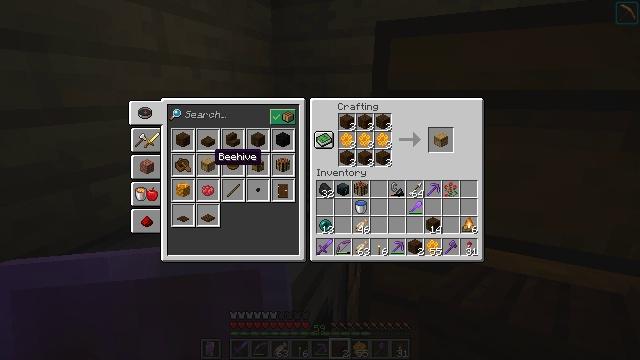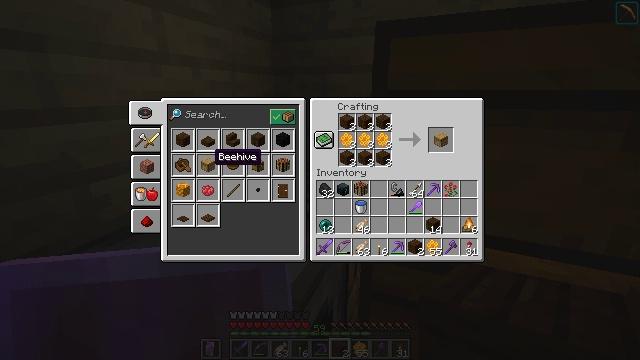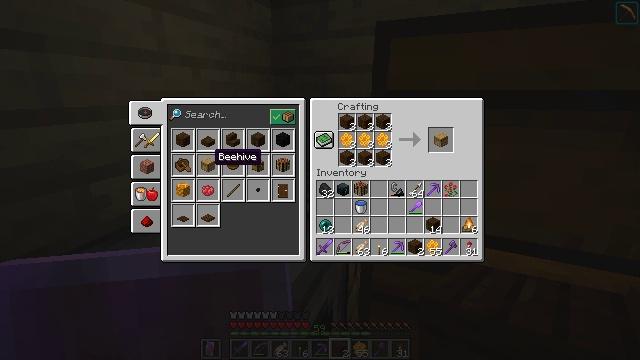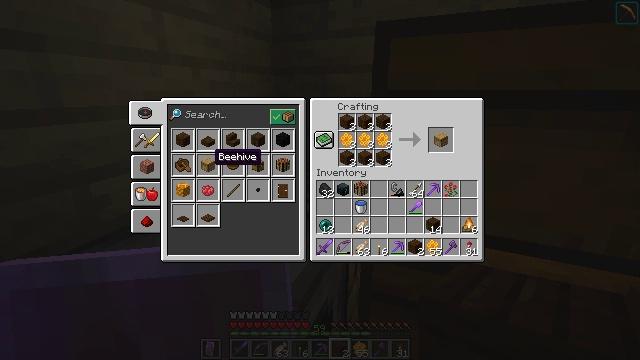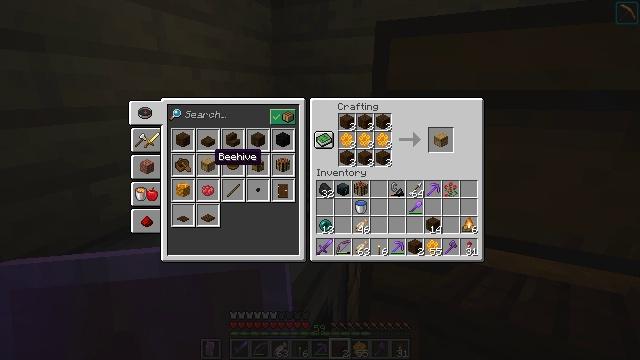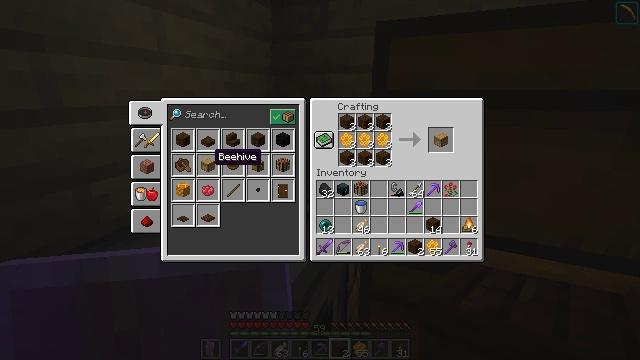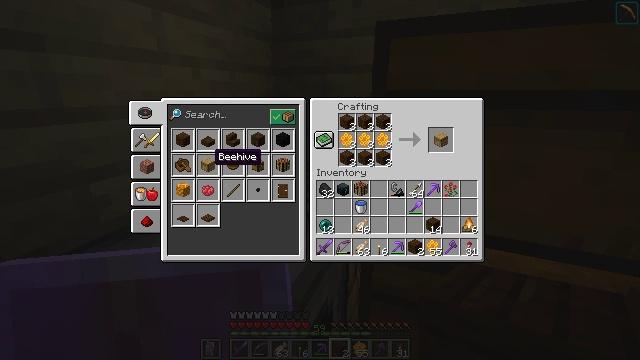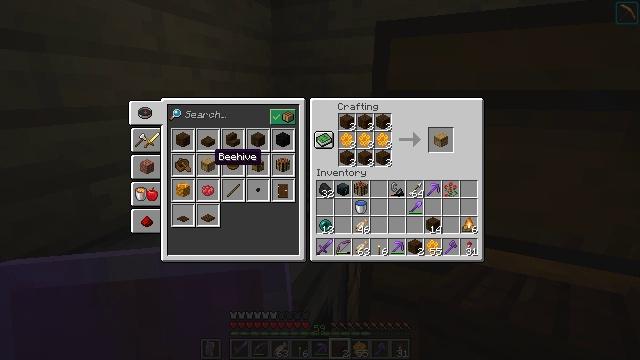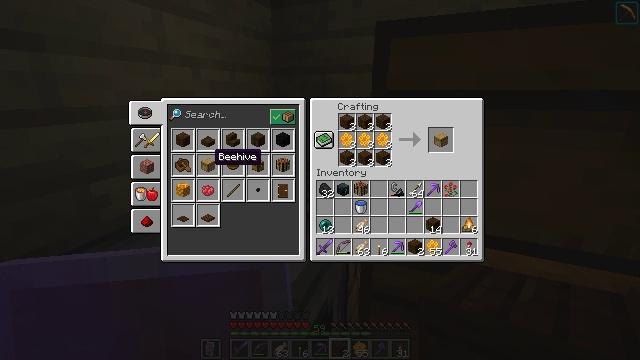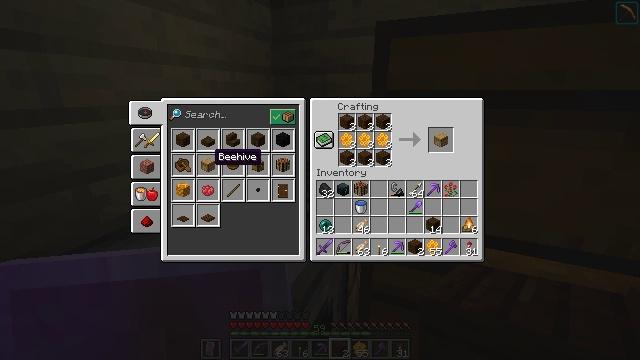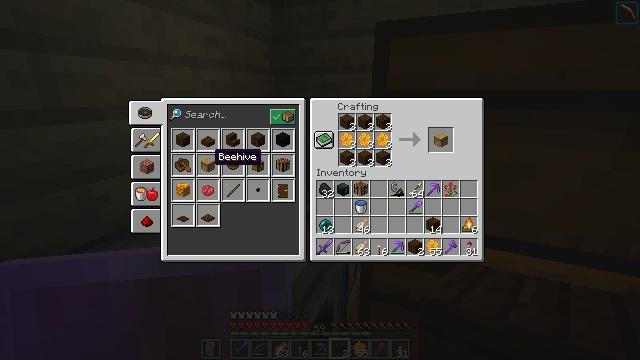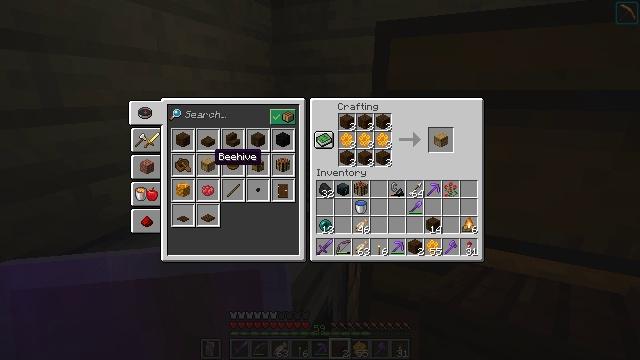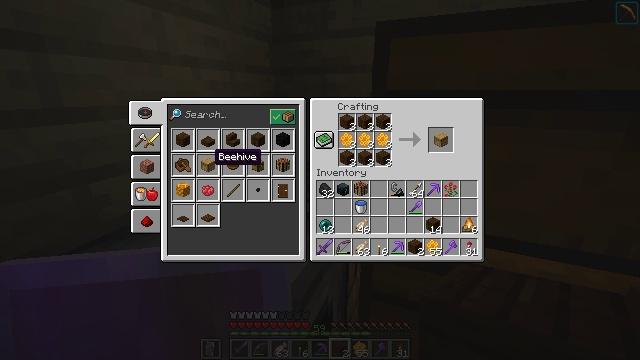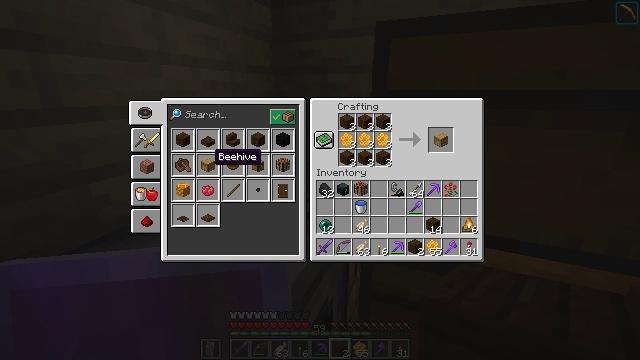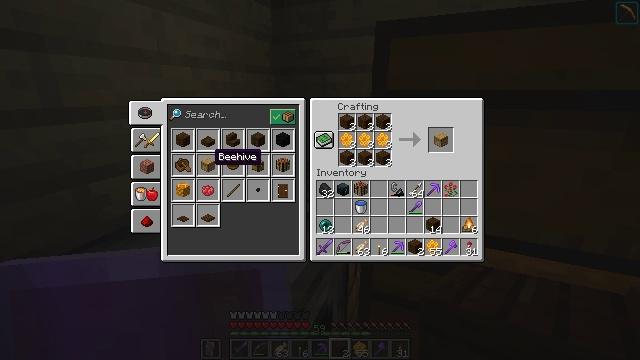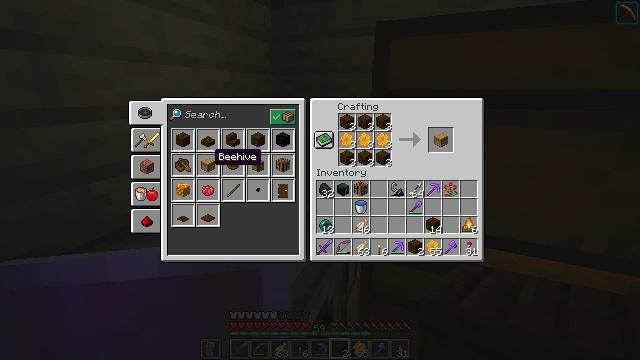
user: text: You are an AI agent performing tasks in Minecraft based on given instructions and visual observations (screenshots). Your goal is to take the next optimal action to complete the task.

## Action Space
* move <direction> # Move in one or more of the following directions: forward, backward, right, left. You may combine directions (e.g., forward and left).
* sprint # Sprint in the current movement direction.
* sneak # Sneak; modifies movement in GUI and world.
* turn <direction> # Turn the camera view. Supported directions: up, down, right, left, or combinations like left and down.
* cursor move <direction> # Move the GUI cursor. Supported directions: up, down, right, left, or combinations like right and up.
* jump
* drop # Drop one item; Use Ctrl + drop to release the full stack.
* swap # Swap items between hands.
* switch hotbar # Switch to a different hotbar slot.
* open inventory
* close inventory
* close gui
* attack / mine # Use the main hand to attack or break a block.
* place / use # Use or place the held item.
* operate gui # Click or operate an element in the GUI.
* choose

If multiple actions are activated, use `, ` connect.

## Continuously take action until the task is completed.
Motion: motion action
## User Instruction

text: Interact with the crafting table to make a beehive.
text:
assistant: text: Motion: no_op
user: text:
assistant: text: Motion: no_op
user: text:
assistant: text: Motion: no_op
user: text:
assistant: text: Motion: no_op
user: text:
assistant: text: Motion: no_op
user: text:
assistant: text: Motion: no_op
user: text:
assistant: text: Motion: no_op
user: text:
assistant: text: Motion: no_op
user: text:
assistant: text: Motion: no_op
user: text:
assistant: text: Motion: no_op
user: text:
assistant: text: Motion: no_op
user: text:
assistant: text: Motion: no_op
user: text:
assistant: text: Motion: no_op
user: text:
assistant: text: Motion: no_op
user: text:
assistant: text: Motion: no_op
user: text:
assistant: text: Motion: no_op
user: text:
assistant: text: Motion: no_op
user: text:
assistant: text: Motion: no_op
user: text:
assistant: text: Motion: turn right and up
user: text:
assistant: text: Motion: turn right and up
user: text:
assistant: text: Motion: turn right
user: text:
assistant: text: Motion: turn right
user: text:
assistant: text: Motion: turn right
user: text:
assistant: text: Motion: turn right
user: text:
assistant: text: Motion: turn right
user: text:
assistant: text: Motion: no_op
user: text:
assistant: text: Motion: no_op
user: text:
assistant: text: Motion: no_op
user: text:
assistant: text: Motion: no_op
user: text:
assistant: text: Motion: no_op